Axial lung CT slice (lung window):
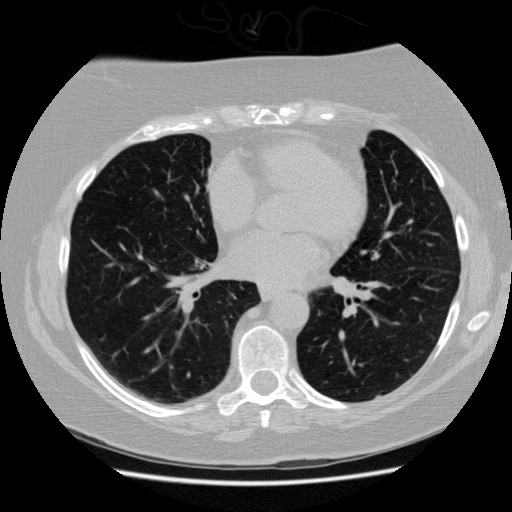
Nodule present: no